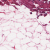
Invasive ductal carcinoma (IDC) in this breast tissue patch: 0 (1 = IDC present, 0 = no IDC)